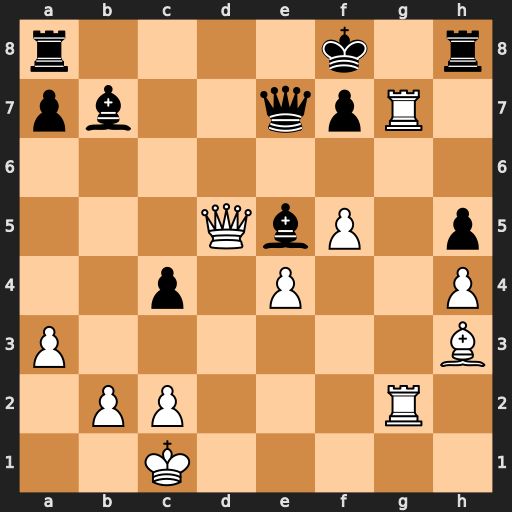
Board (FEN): r4k1r/pb2qpR1/8/3QbP1p/2p1P2P/P6B/1PP3R1/2K5
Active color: w
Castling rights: -
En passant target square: -
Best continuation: Rxf7+ Qxf7 Qxe5